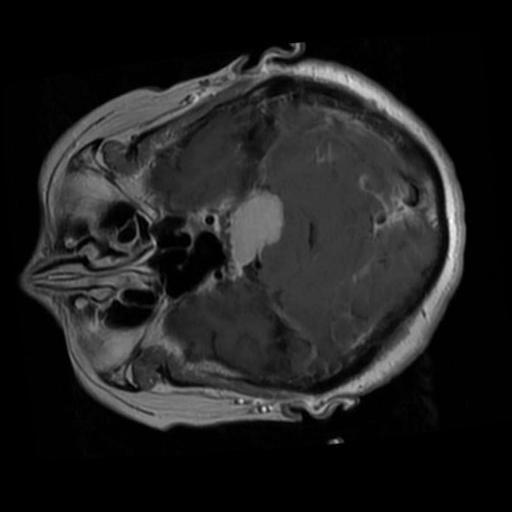
Label: brain_menin